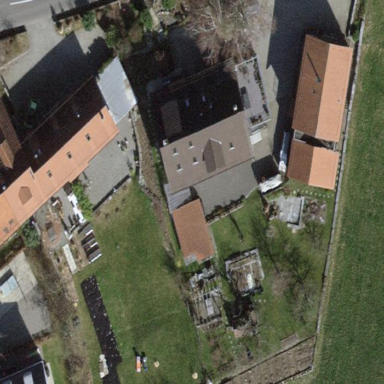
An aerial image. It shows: Detached building with gabled roof.